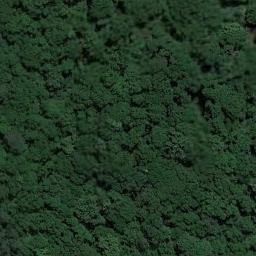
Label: forest